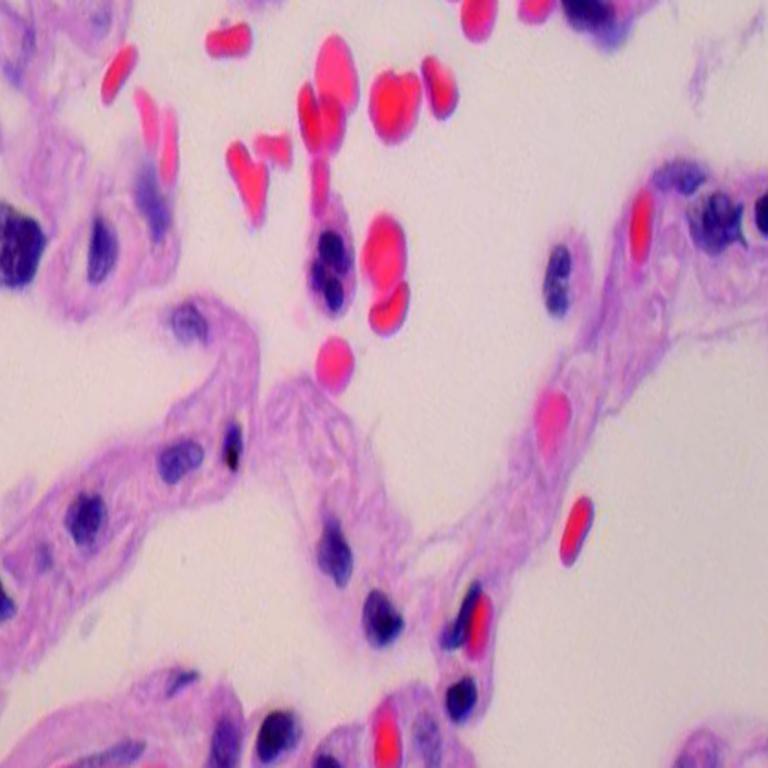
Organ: lung
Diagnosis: benign